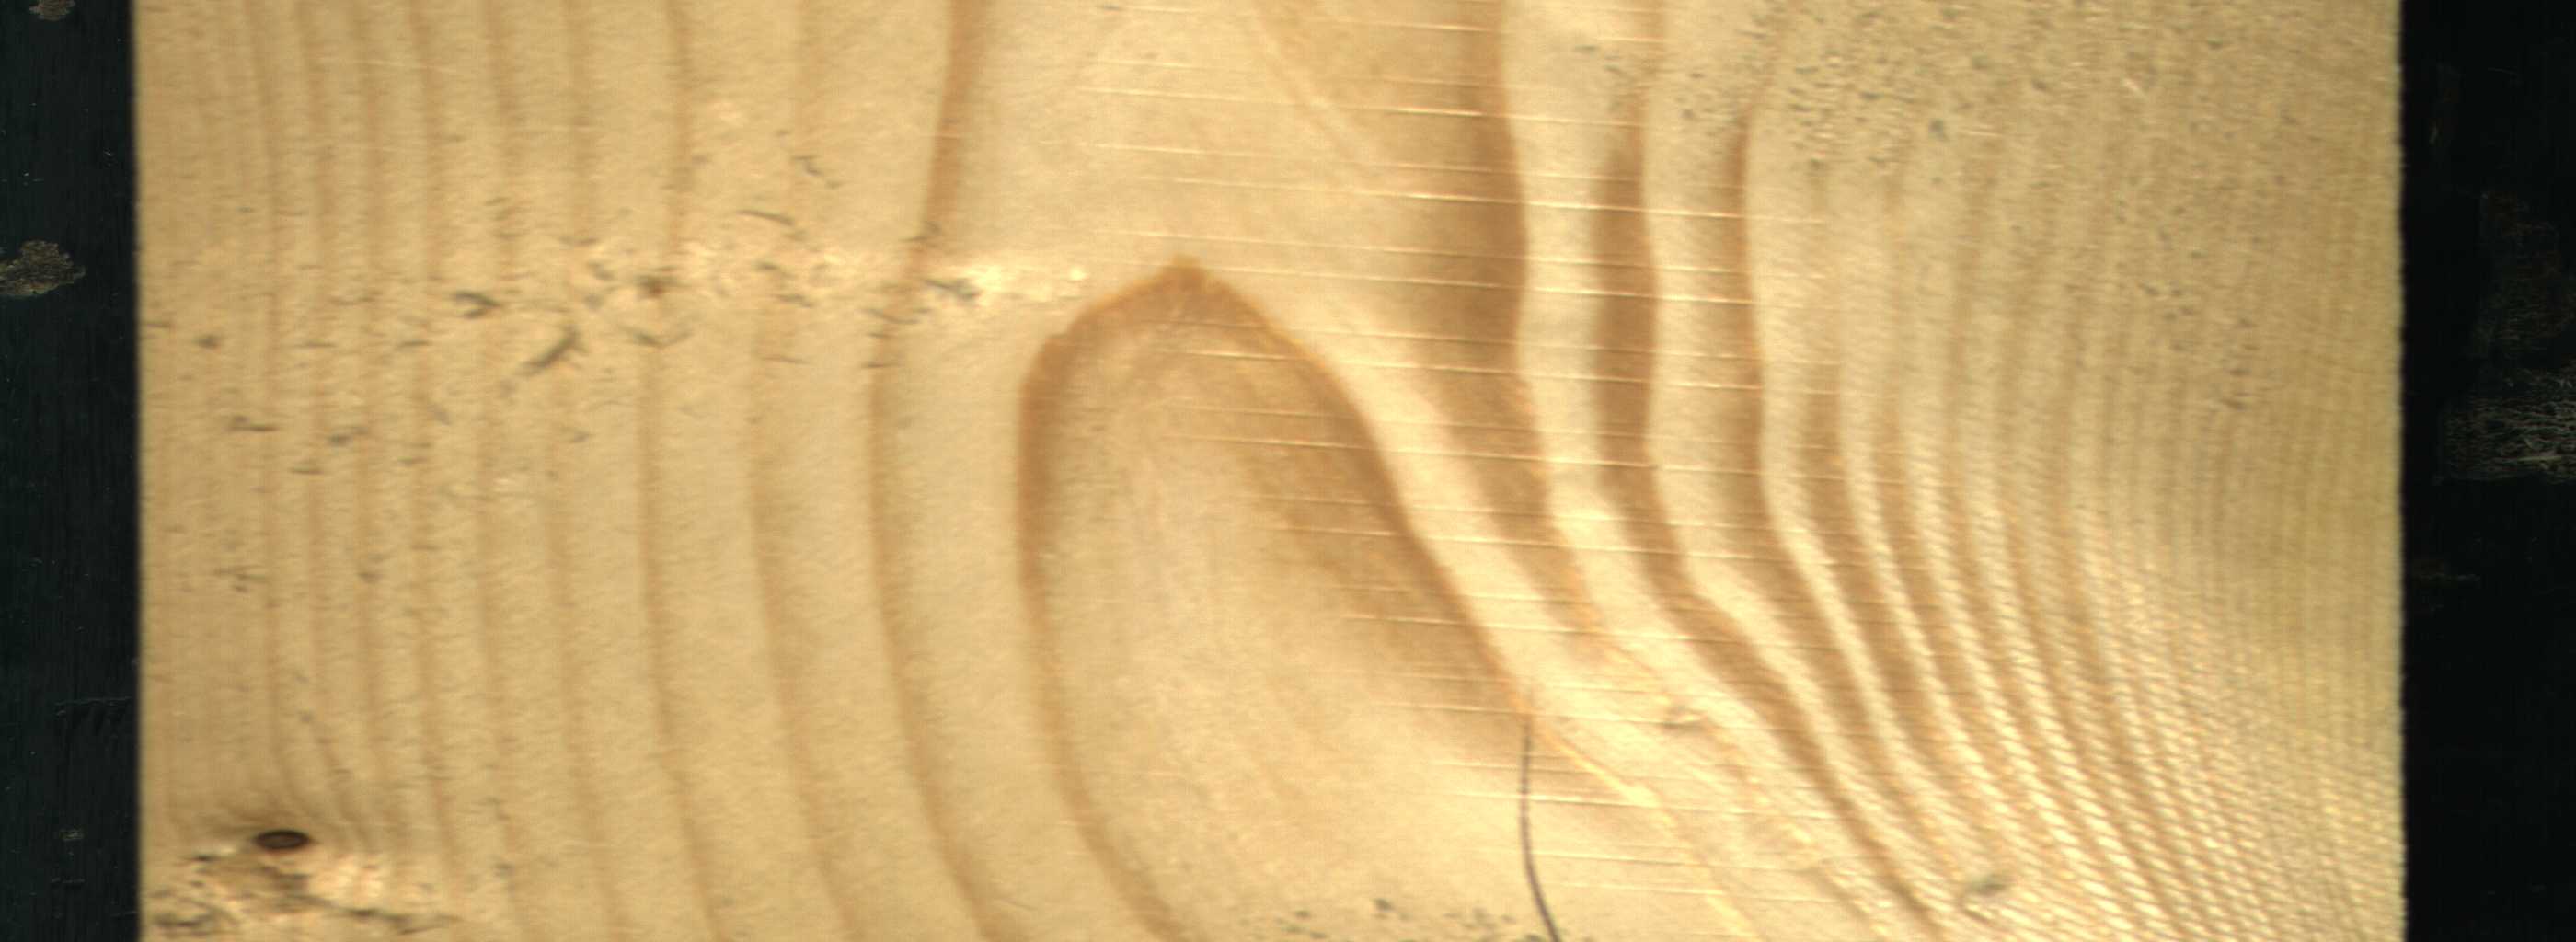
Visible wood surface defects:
Crack
Dead_Knot